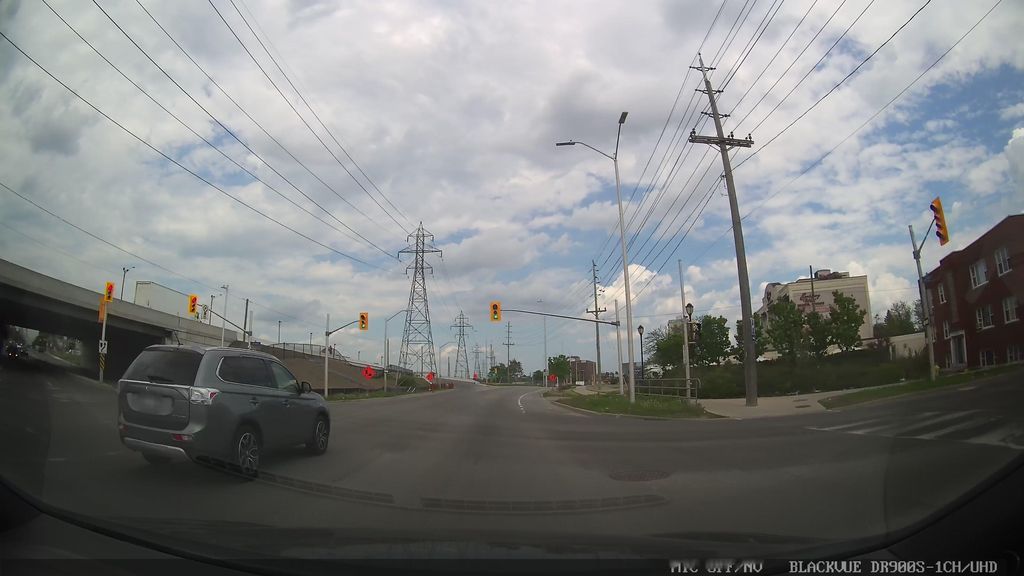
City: ottawa-gatineau